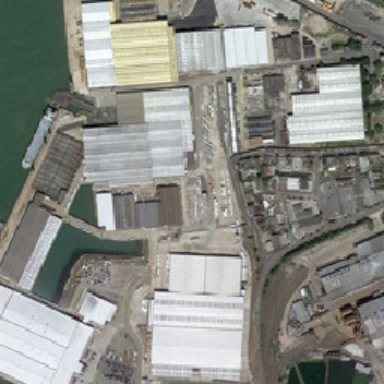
There are some large buildings in the factory near the river .